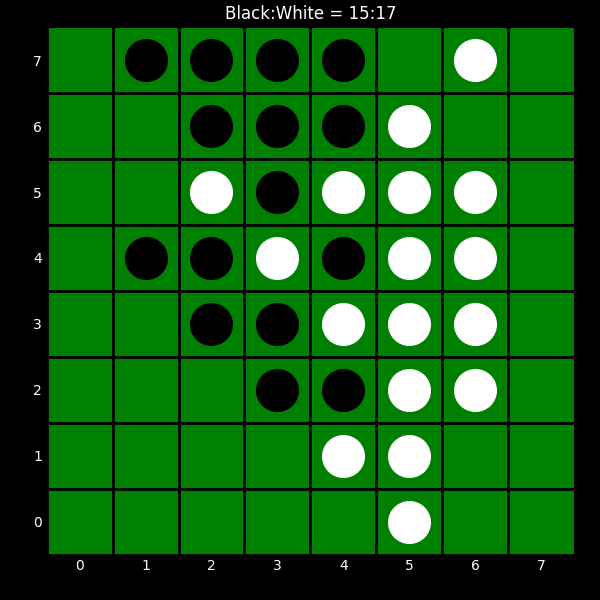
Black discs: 15
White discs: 17